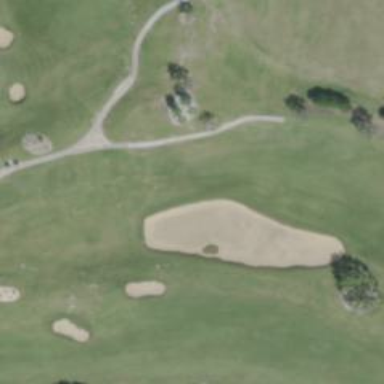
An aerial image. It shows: Footway road used also as golf cart path.